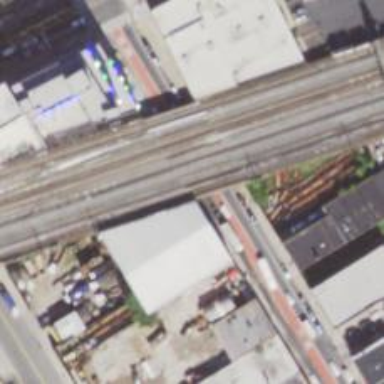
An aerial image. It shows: Bridge over electrified rail yard.